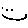
Label: smiley face